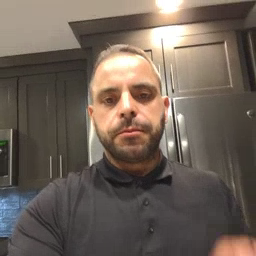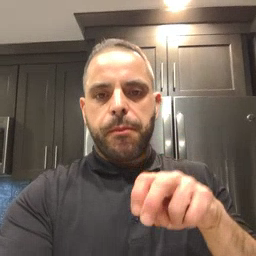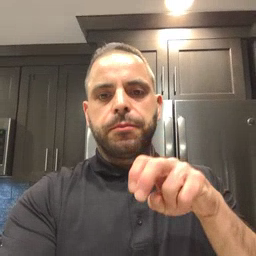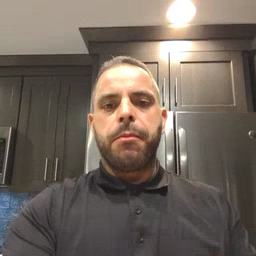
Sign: chair